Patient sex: F
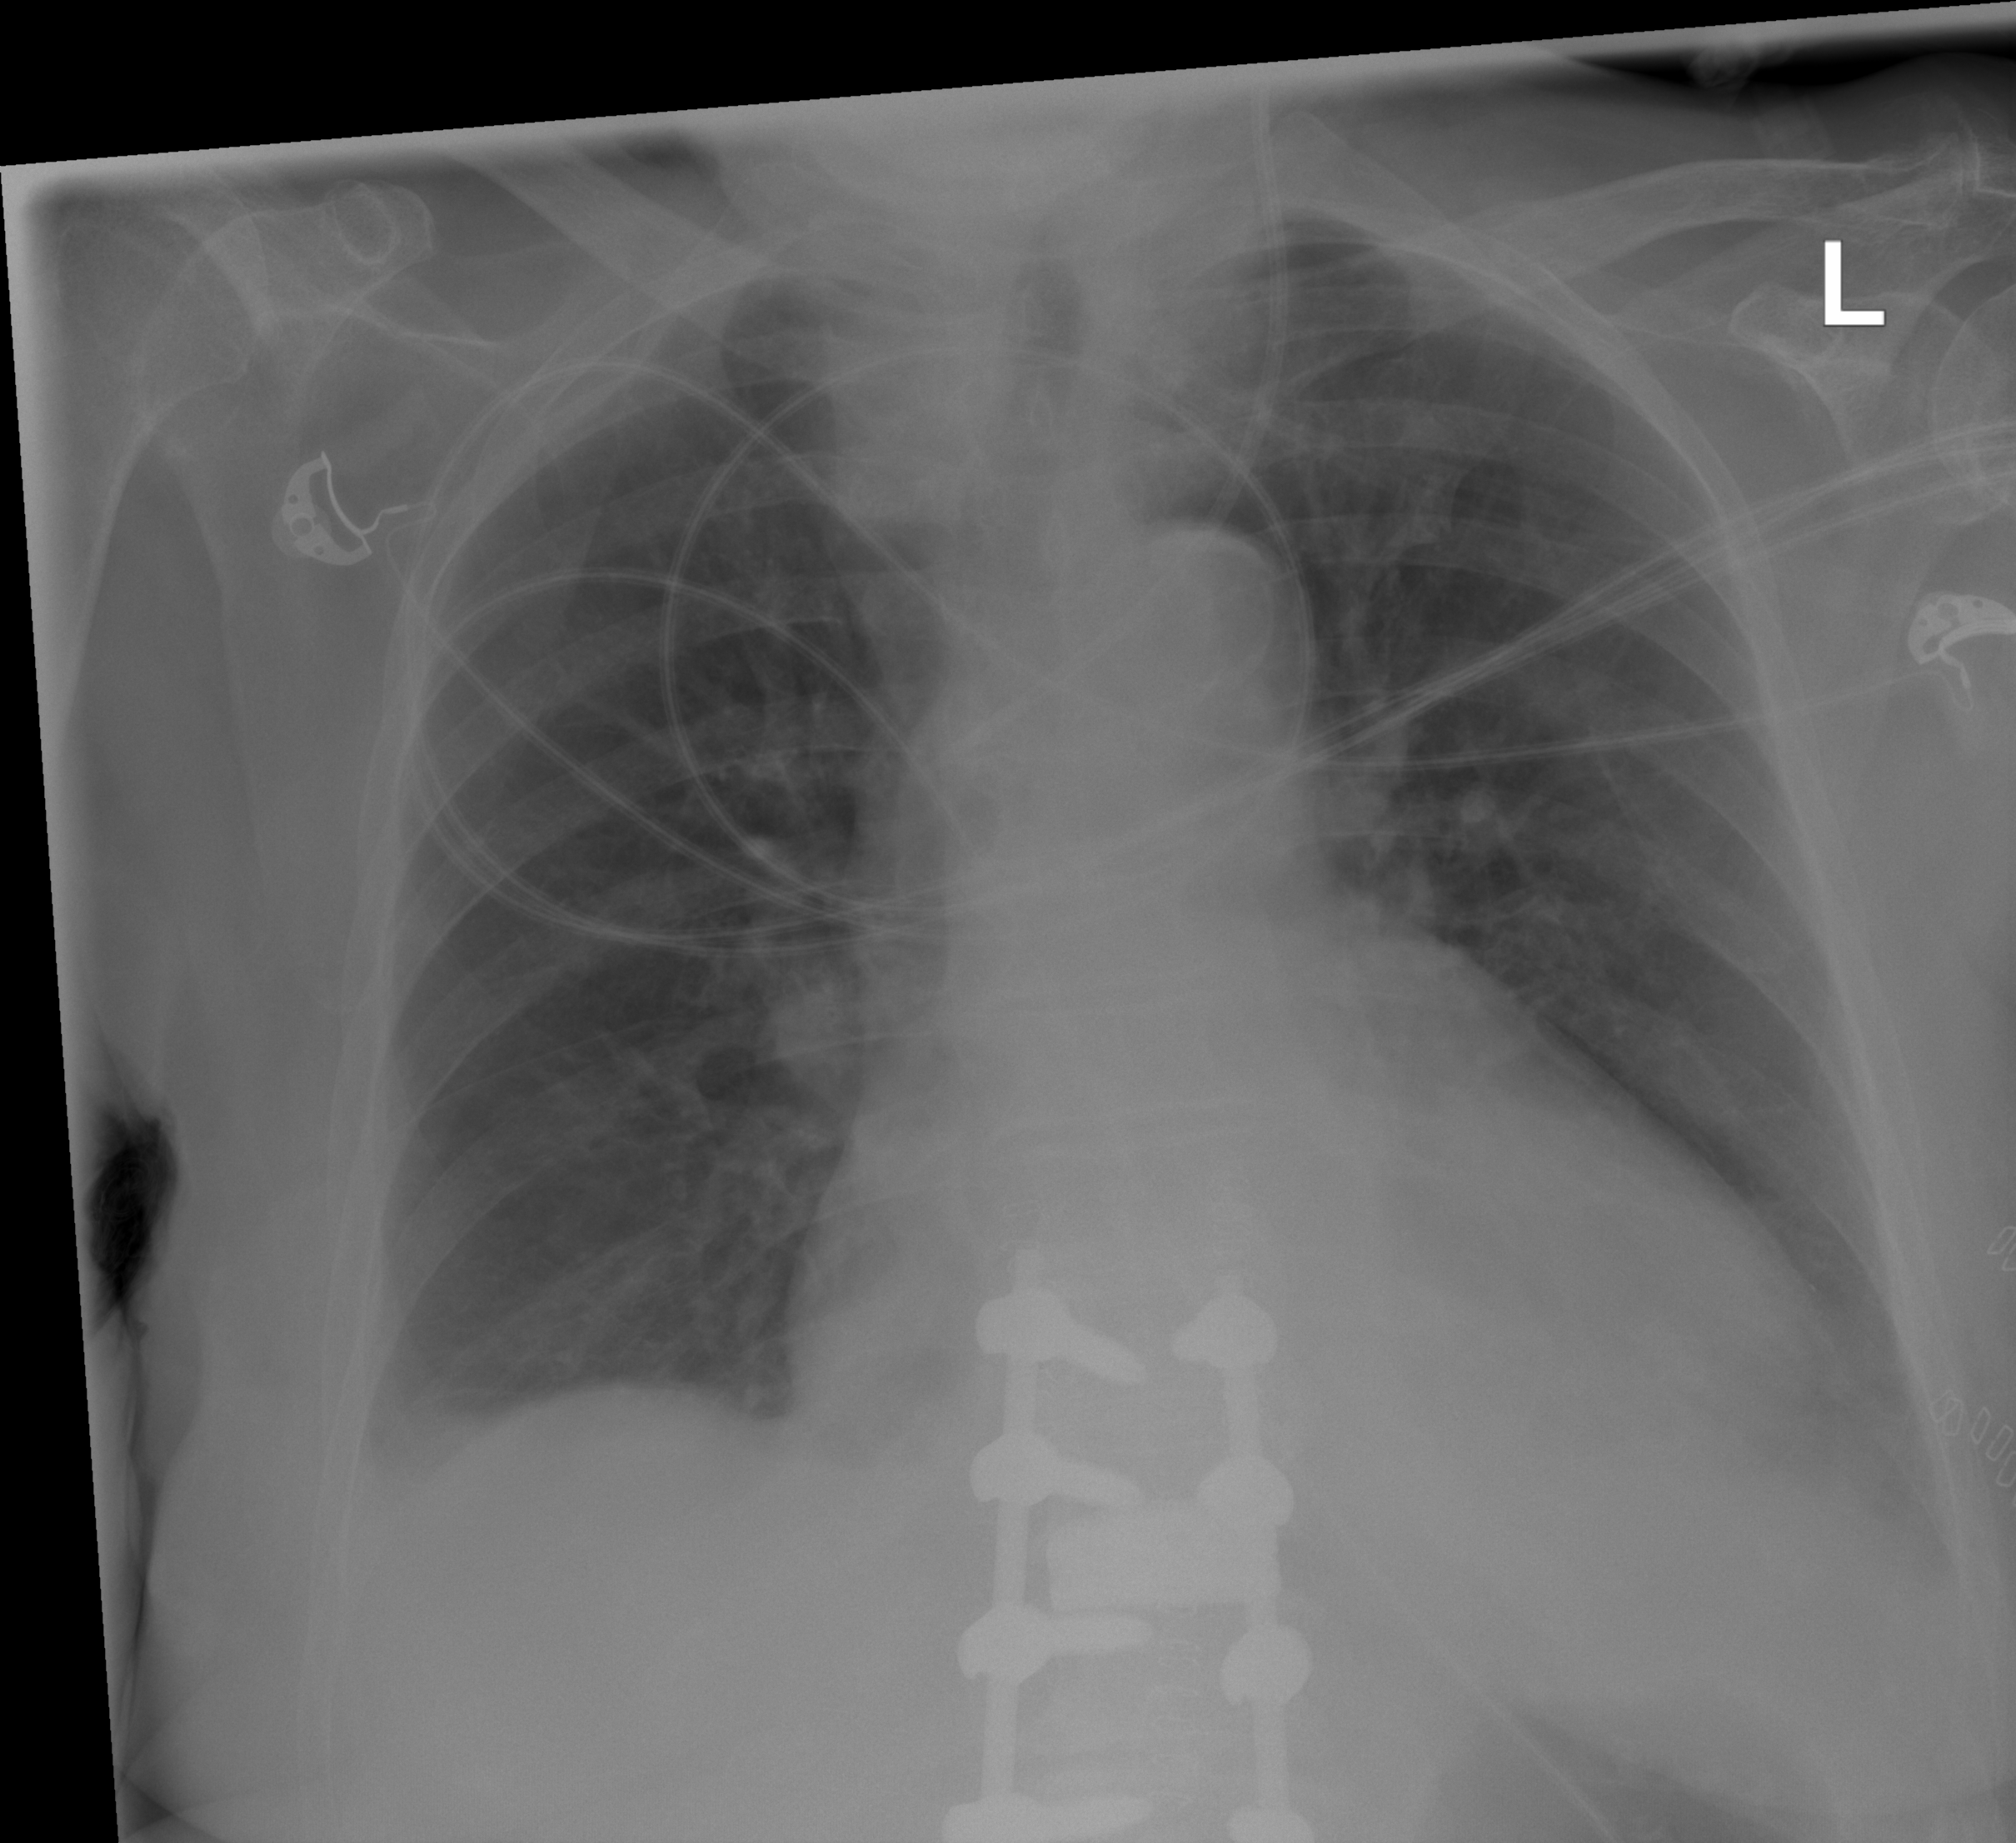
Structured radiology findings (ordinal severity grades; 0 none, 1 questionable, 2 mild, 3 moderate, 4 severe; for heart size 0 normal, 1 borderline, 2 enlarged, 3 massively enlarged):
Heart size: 2
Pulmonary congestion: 0
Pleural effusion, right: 2
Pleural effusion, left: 2
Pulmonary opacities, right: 0
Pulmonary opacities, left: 0
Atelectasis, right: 2
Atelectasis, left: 2